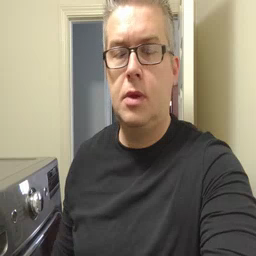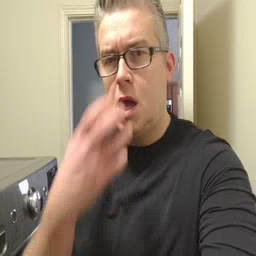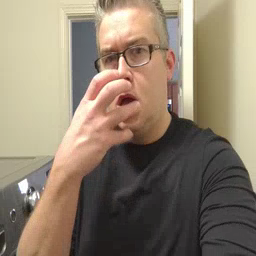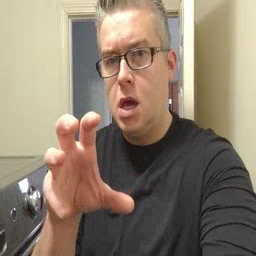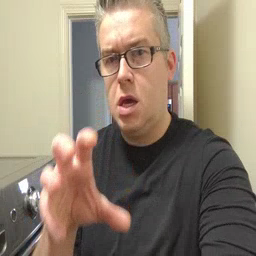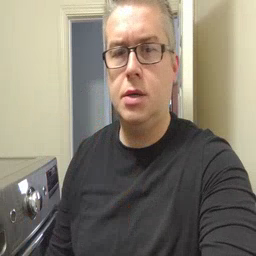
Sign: hot